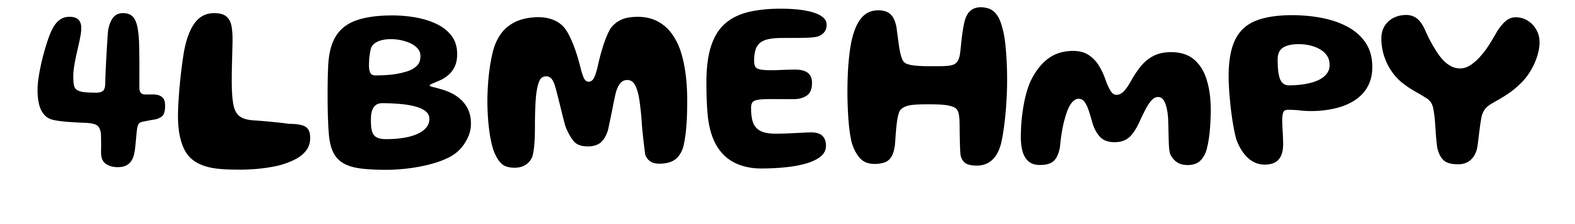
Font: Gluten_SemiBold